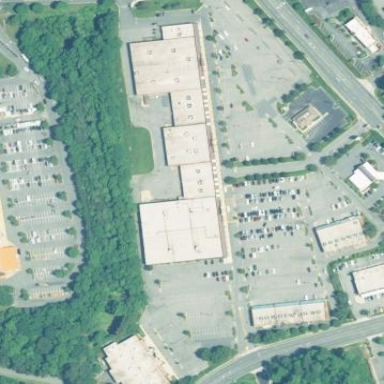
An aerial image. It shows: Retail area.